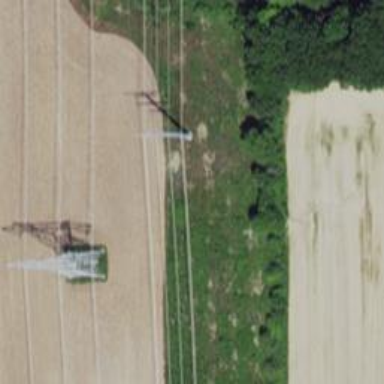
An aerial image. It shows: Power tower.